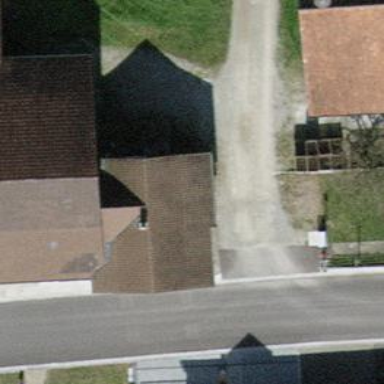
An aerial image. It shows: Part of building.